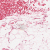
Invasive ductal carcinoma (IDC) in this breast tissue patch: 0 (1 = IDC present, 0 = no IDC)